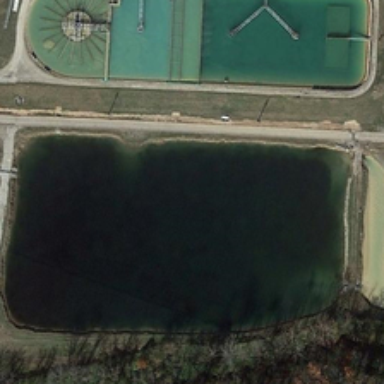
A large pond is surrounded by yellow green trees .